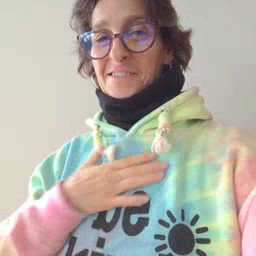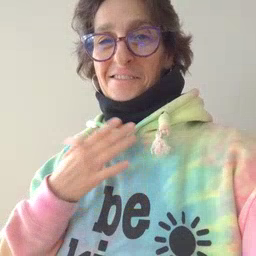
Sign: happy